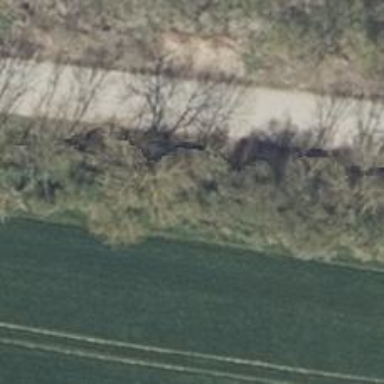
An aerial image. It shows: Row of deciduous broadleaved trees.